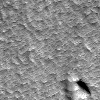
Atmospheric dust classification: not_dusty